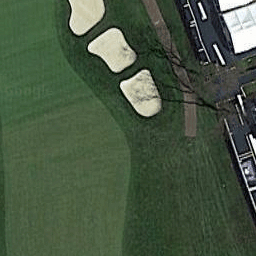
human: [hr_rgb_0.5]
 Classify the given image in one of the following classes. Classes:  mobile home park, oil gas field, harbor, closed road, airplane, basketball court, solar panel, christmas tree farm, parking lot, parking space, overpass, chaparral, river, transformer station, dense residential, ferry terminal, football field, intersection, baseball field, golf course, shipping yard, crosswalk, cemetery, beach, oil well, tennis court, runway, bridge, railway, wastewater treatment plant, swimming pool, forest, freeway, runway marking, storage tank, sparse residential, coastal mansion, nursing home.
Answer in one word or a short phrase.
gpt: golf course